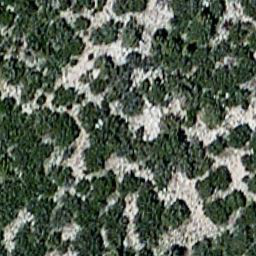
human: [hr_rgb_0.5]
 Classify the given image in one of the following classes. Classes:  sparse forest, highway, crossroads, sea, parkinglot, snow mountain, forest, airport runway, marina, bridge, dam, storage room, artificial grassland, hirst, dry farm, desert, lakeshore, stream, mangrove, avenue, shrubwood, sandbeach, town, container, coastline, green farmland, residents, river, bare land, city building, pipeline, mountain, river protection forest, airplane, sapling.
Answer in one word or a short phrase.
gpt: sparse forest